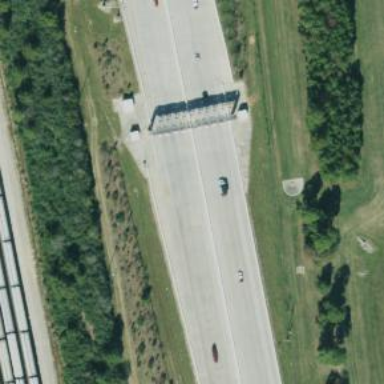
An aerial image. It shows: Toll gantry on the road.